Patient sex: M
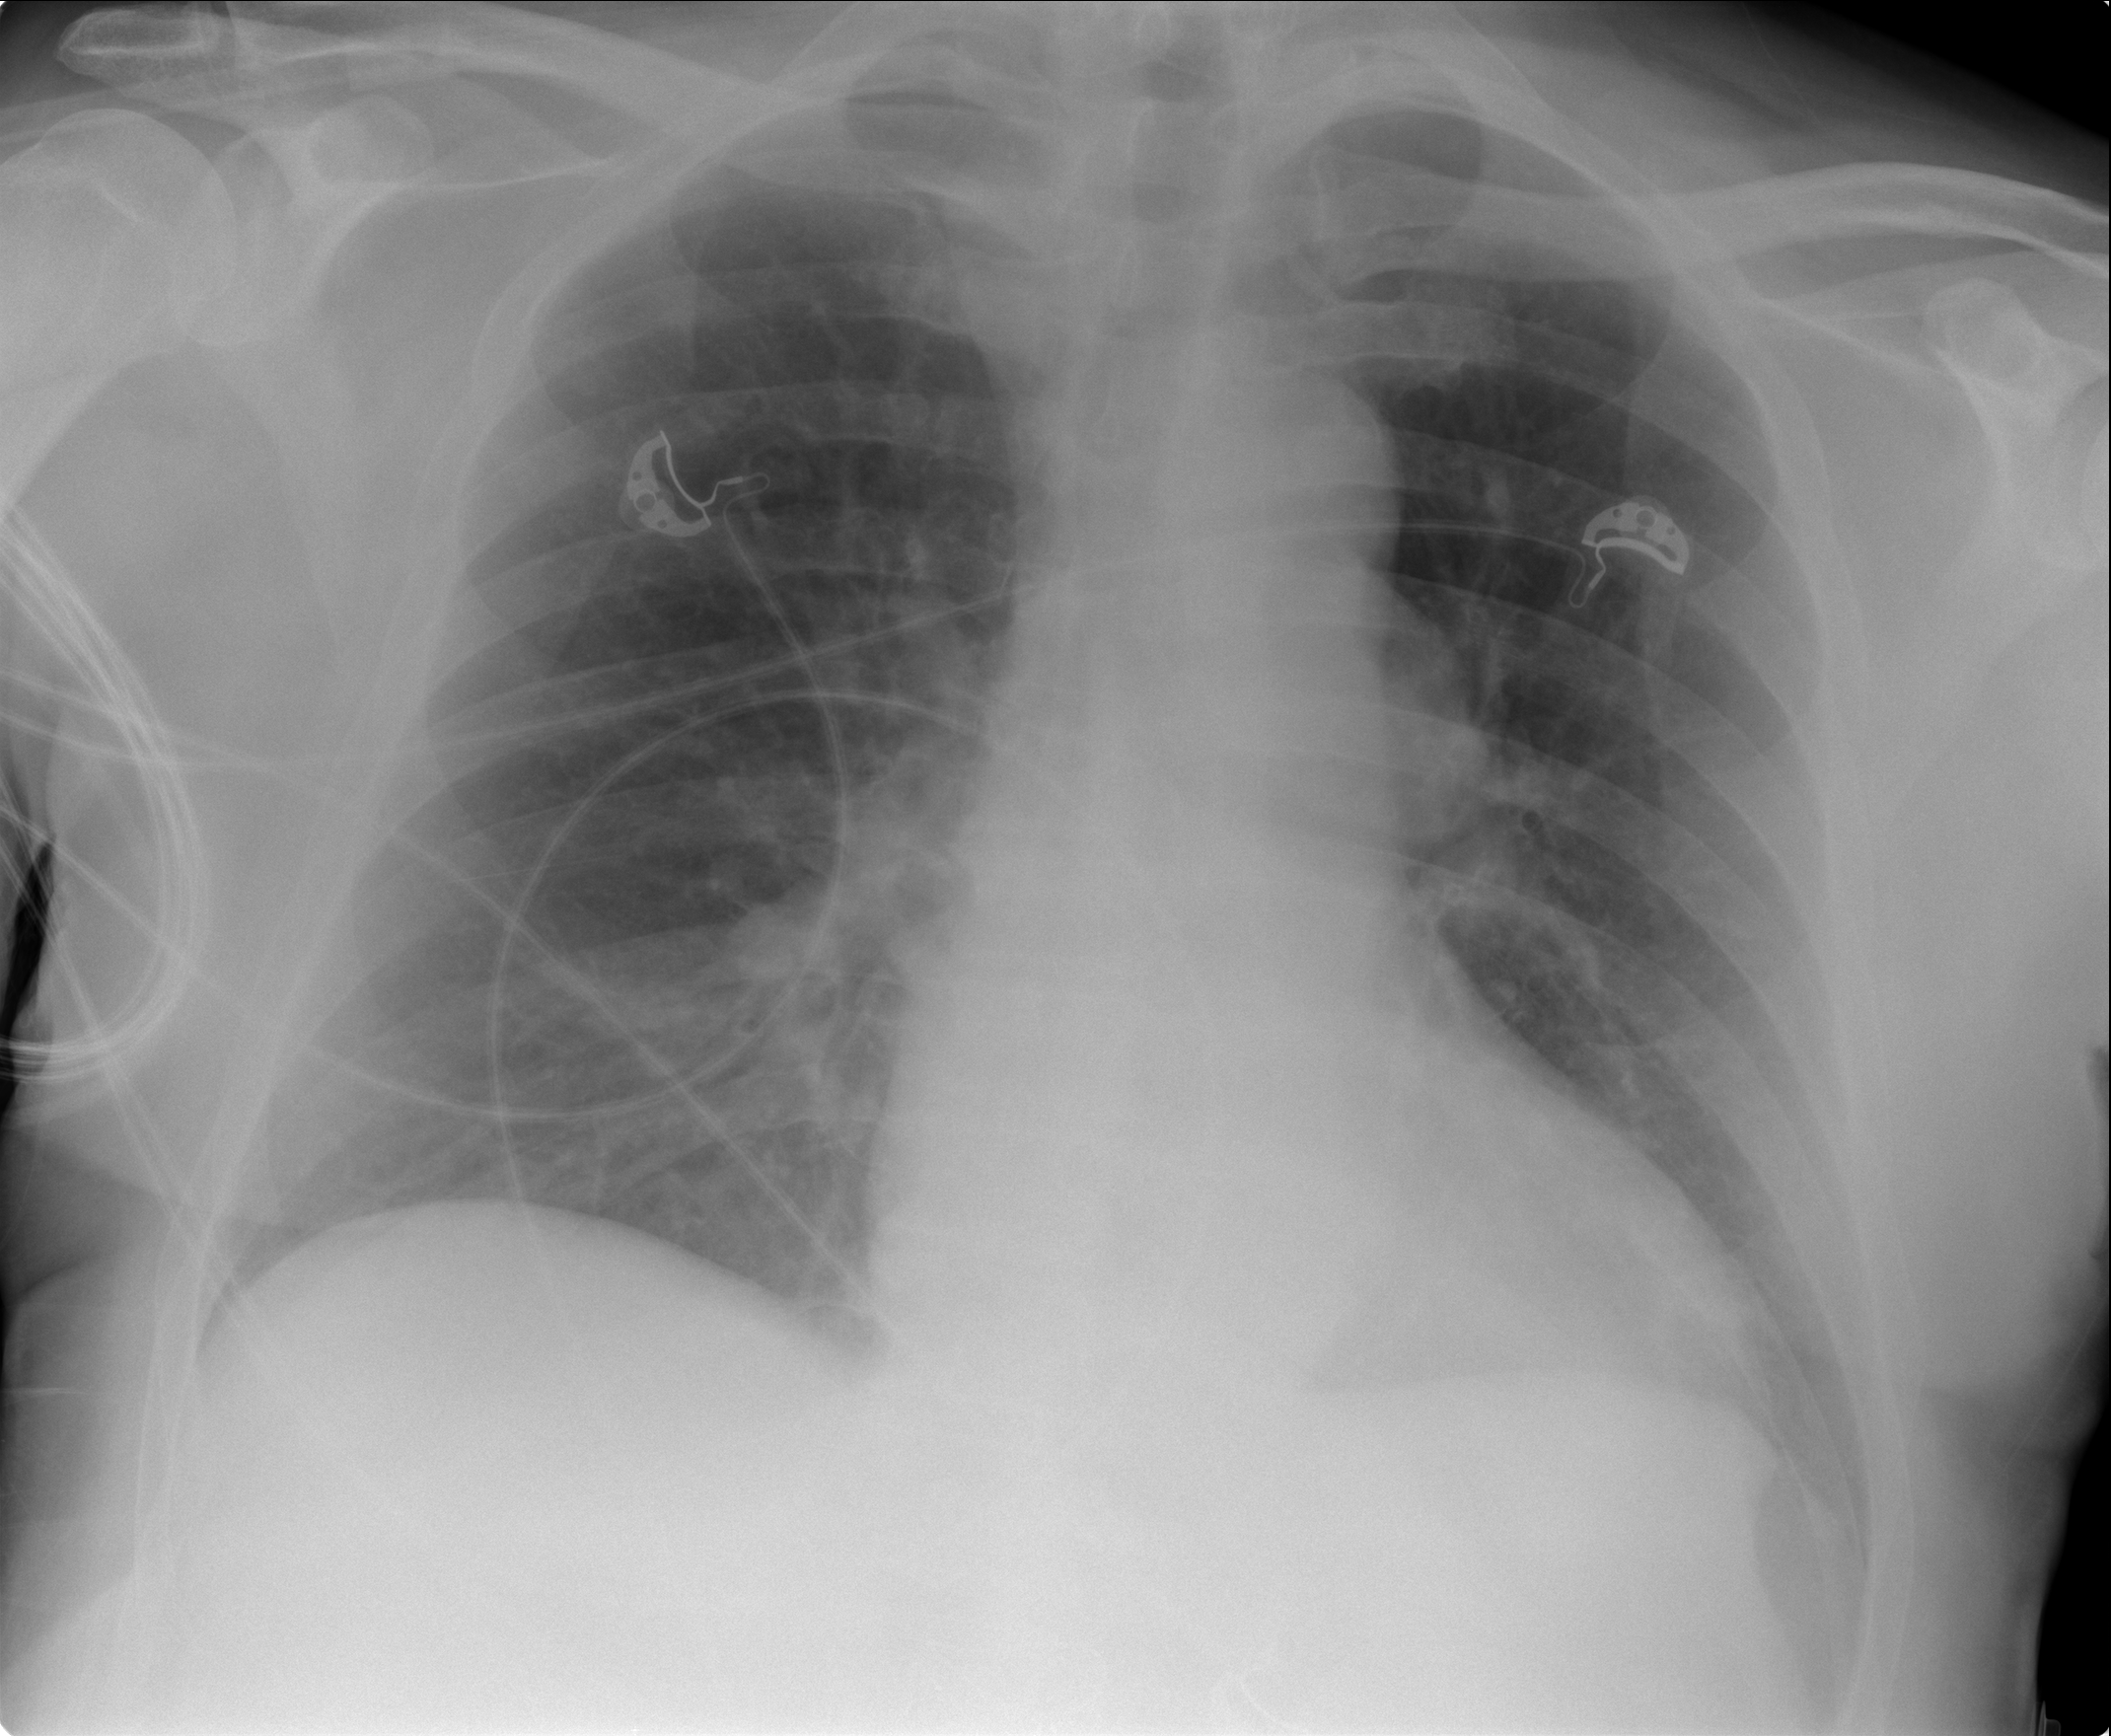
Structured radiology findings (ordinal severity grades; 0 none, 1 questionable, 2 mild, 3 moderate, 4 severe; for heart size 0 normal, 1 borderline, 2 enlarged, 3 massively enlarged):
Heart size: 0
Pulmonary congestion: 1
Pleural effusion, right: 0
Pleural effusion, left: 1
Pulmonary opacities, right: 0
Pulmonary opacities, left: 0
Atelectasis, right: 0
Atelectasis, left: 1